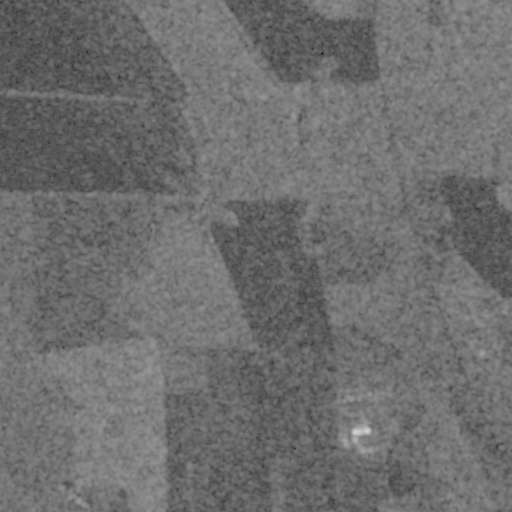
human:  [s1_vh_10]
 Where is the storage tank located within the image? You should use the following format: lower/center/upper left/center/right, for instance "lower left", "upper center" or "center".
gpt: The storage tank is located in the lower right of the image.
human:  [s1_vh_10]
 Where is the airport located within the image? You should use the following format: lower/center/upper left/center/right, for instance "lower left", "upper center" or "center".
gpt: There is no airport in the image.

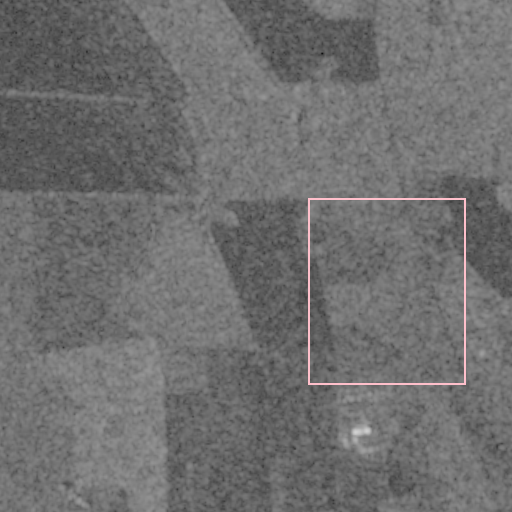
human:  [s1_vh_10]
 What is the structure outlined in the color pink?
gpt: The structure outlined in pink is a crop field.
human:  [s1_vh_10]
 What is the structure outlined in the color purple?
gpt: There is no purple outline.